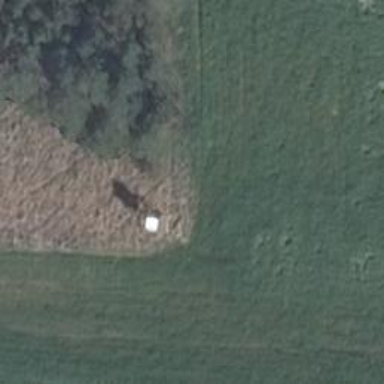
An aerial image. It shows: Hunting stand.